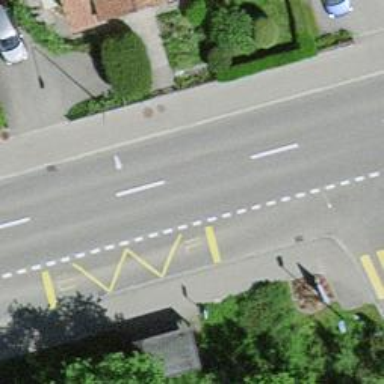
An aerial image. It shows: Public transport stop position.